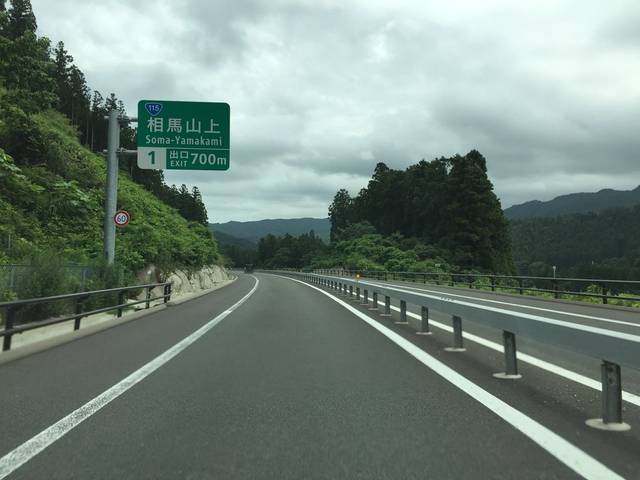
Region: Japan
Coordinates: 37.776, 140.834